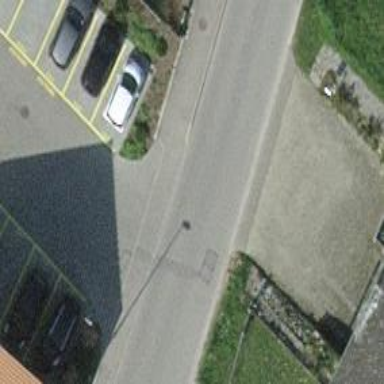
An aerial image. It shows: Road serving as parking aisle.